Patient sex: M
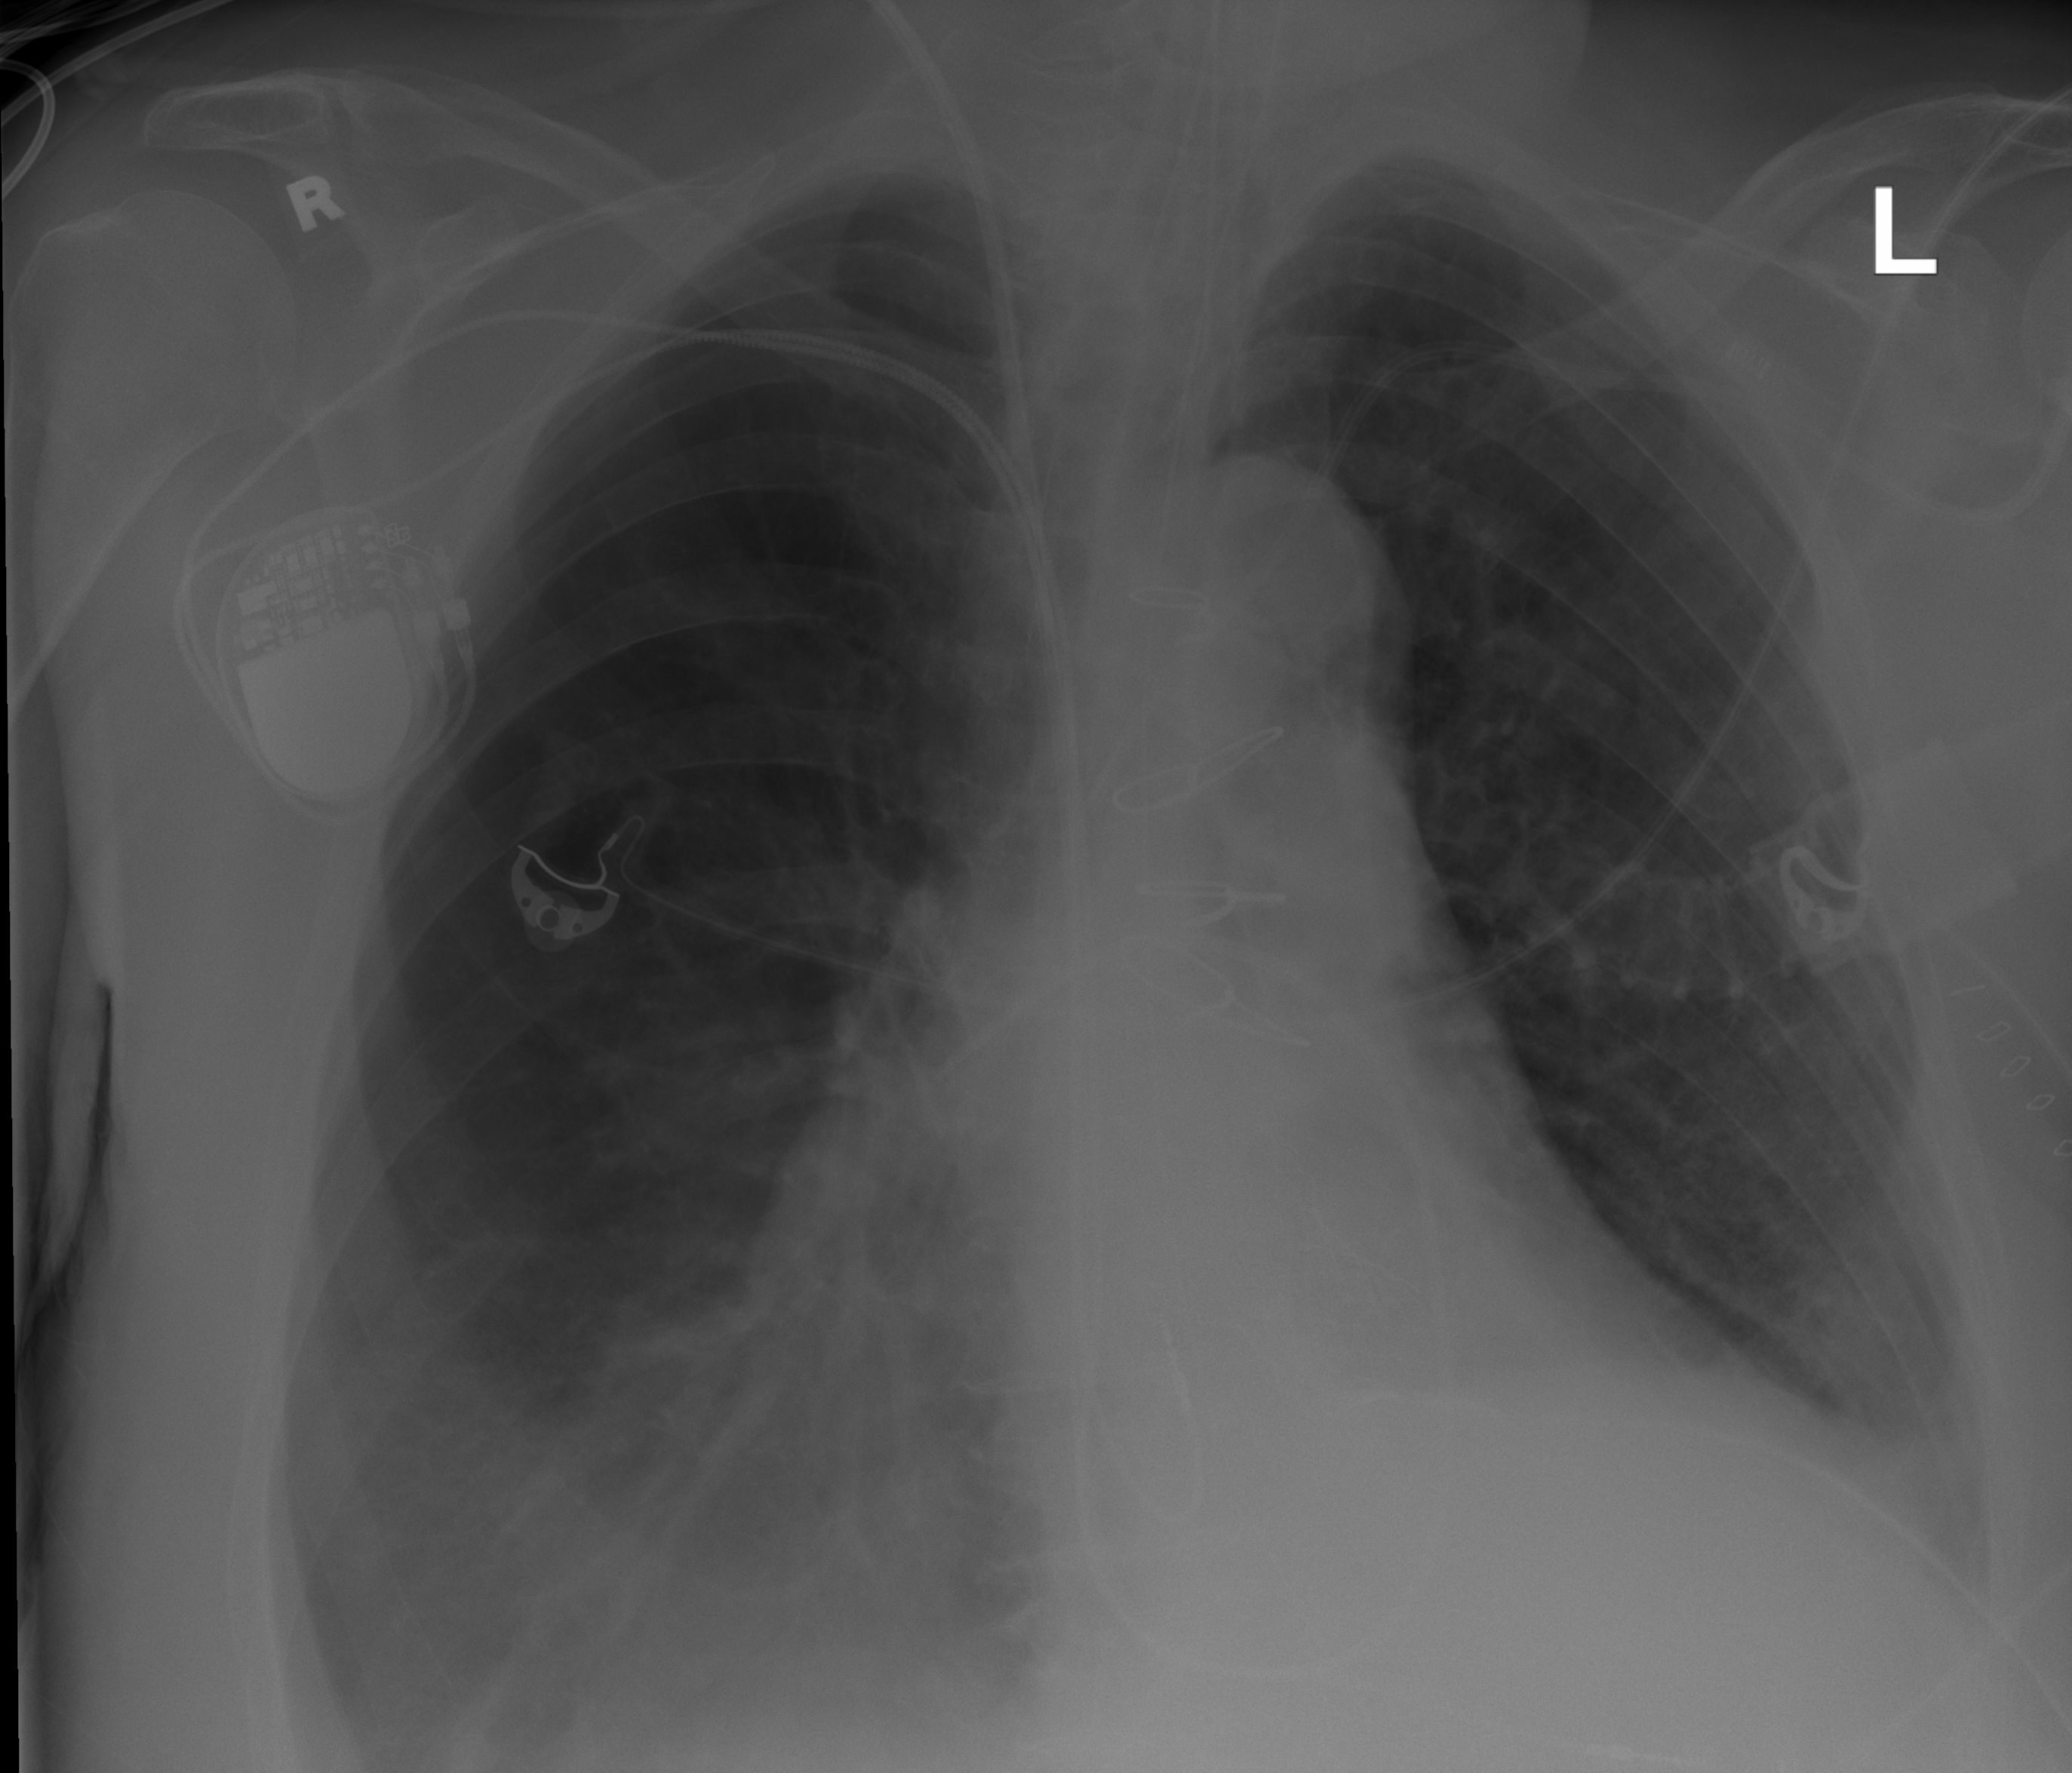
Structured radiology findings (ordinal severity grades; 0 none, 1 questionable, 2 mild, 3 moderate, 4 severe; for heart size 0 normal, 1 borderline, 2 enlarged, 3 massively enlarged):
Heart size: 0
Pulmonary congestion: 2
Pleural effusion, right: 2
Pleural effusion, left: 1
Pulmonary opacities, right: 1
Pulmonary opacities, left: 2
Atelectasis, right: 2
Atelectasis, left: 2